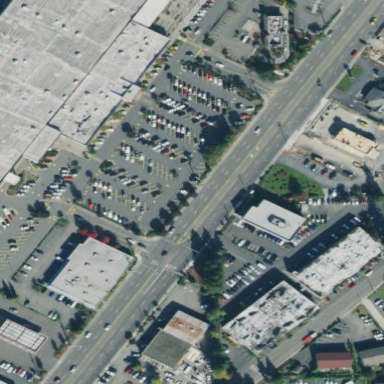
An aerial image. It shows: Retail area.